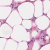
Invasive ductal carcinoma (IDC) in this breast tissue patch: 0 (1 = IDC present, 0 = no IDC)